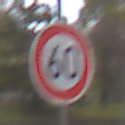
Verkehrszeichen: Geschwindigkeit60
Umgebung: Outdoor, Nature
Tageszeit: MorningAfternoon
Wetter: Overcast
Licht: Natural
Jahreszeit: Autumn
Kontrast: LowContrast